Interaction volume radius: 5 \u00c5
Interaction volume height: 10 \u00c5
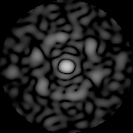
Disorder parameter: 0.8645